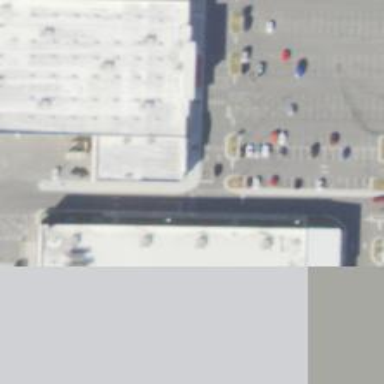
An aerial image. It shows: Parking space is available.